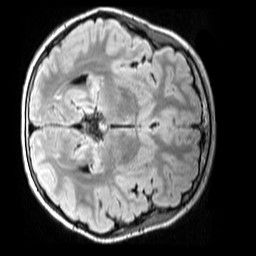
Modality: FLAIR
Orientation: axial
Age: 13
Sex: male
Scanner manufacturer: siemens
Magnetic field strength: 3 T
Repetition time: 5 s
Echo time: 0.388 s